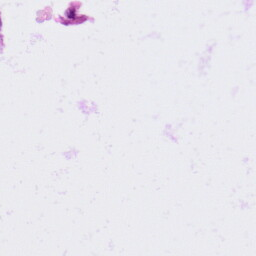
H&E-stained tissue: Colon